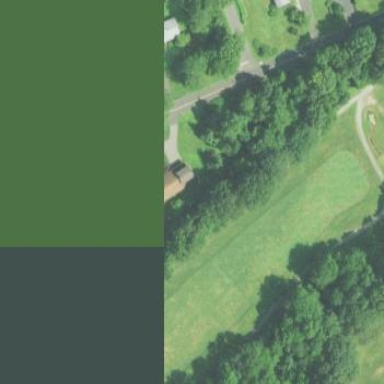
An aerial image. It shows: Grassy area designated as golf fairway.